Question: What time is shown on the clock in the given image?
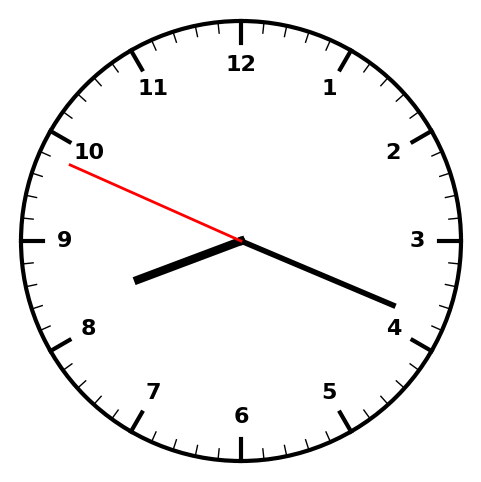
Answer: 08:18:49